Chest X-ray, AP view. Patient: 67 years old, sex M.
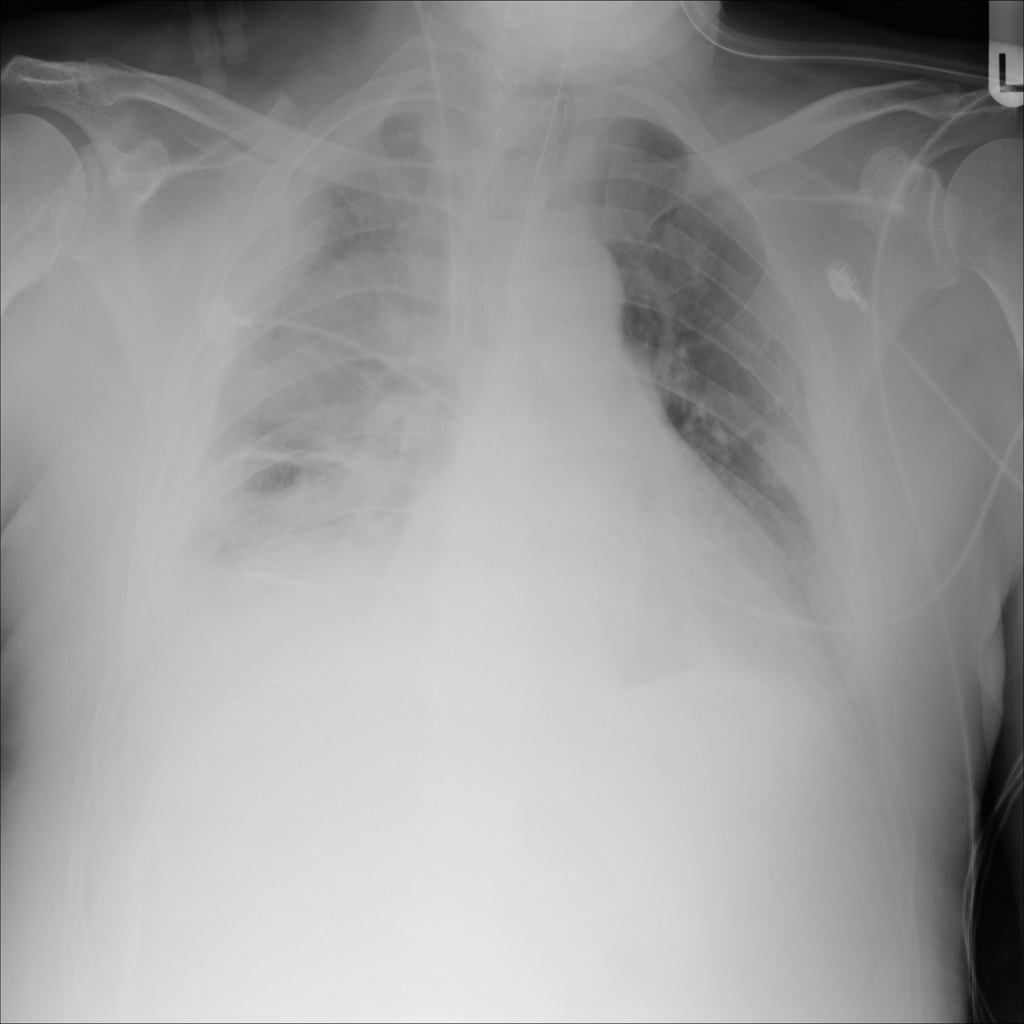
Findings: No Finding